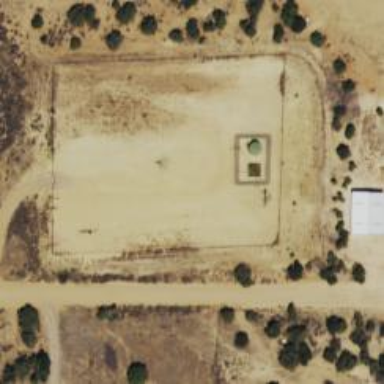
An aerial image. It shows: Storage tank with man-made structure.